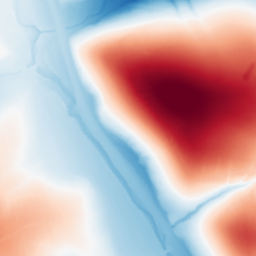
Category: trend_removal
Decomposition family: polynomial_high
Decomposition parameters: degree: 6
Upsampling method: cubic_catmull_rom
Upsampling parameters: scale: 8
Upsampling scale: 8